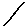
Label: line